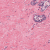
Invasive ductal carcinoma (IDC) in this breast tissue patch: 0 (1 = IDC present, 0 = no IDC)